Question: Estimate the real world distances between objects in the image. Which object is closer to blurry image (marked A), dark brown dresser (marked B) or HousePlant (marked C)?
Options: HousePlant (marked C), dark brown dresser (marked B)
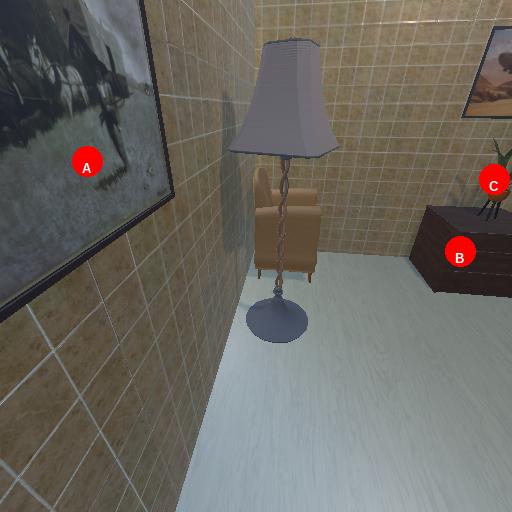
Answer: HousePlant (marked C)